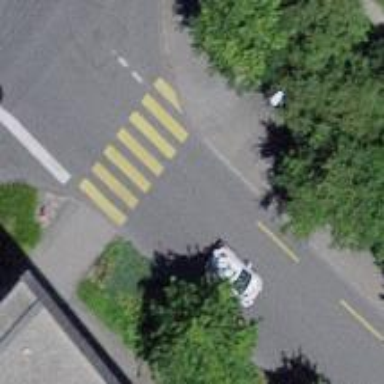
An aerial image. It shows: Zebra crossing on the road.